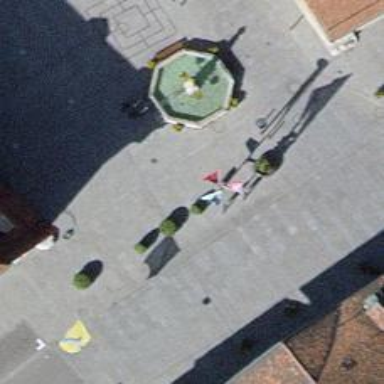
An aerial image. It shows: Bollard.